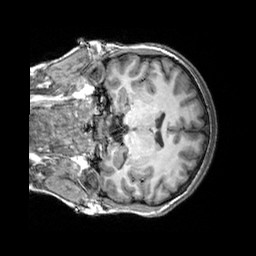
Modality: T1w
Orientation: coronal
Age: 19
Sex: female
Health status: healthy
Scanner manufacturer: siemens
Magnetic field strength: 3 T
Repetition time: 2.3 s
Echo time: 0.00303 s